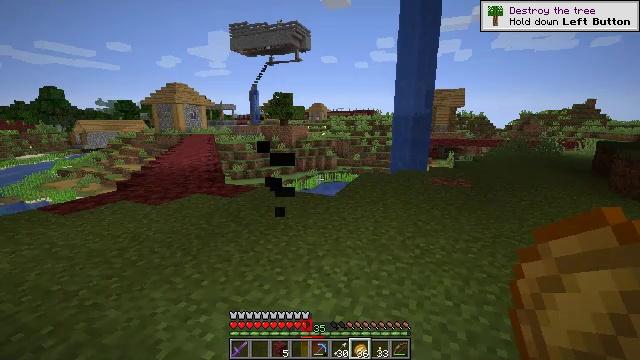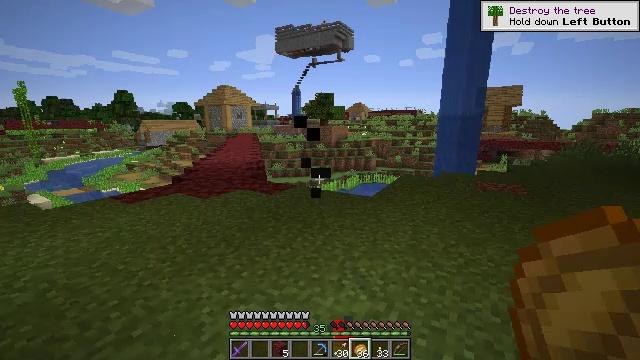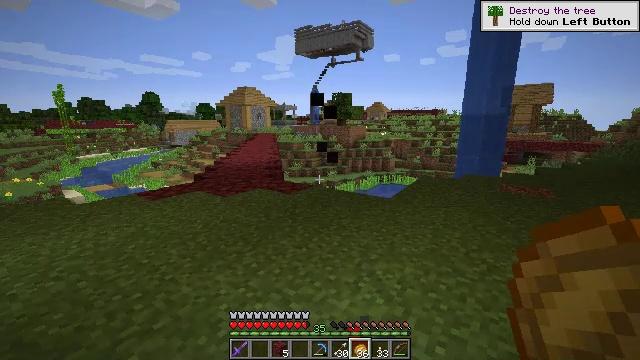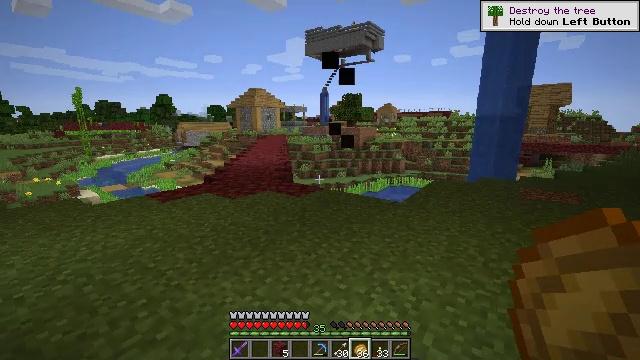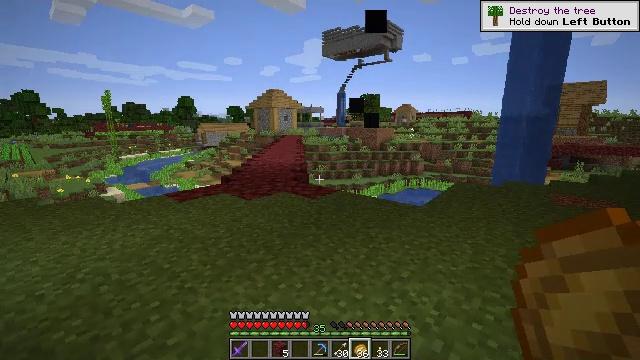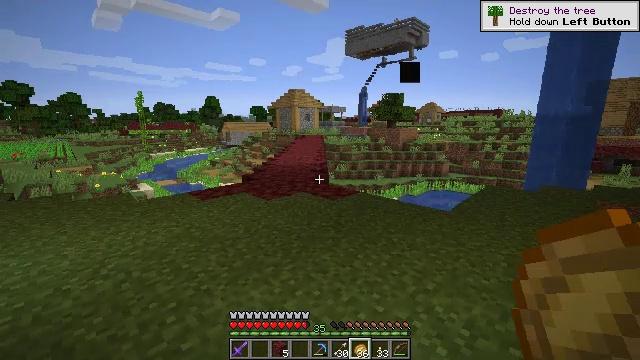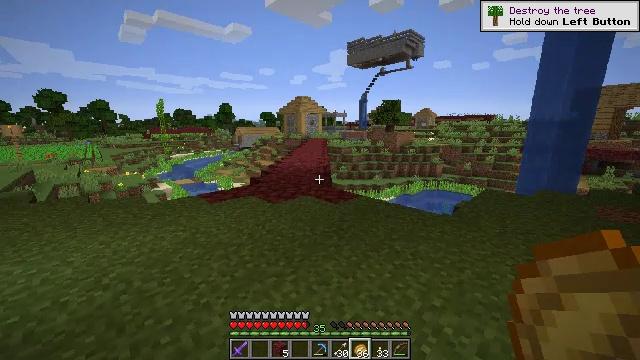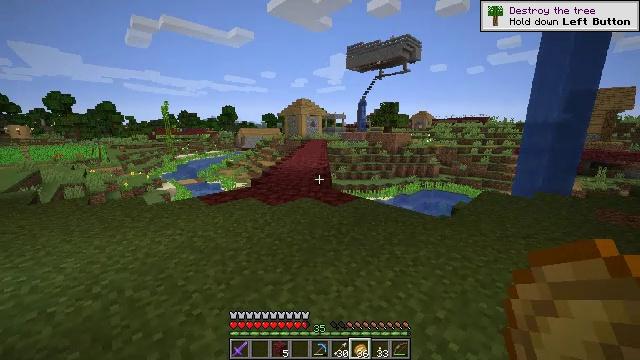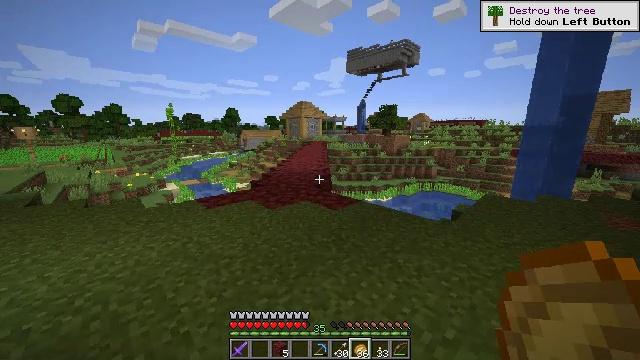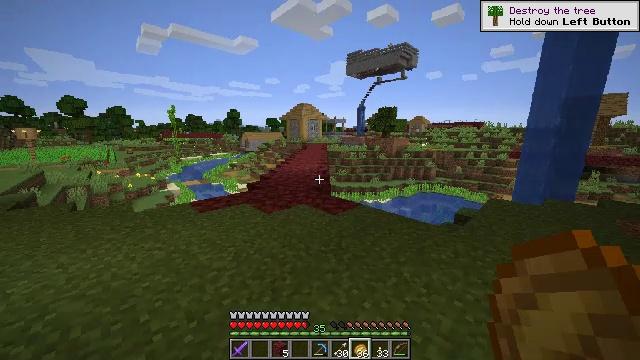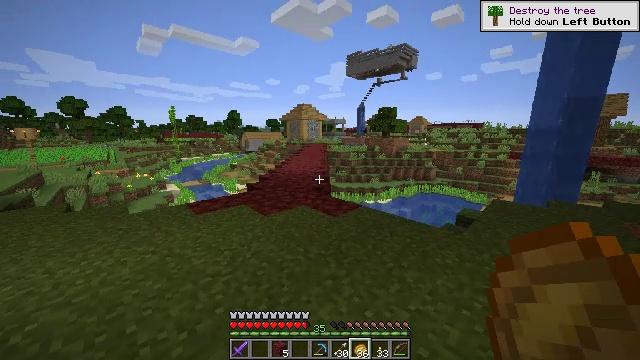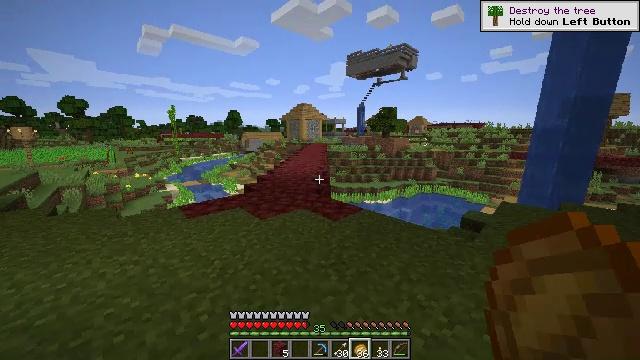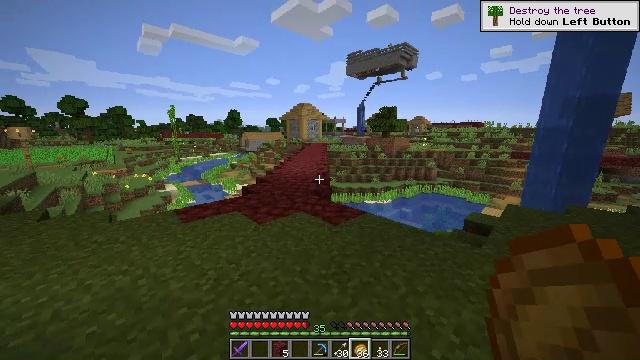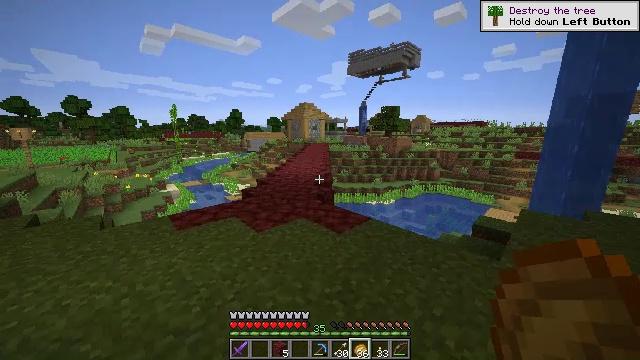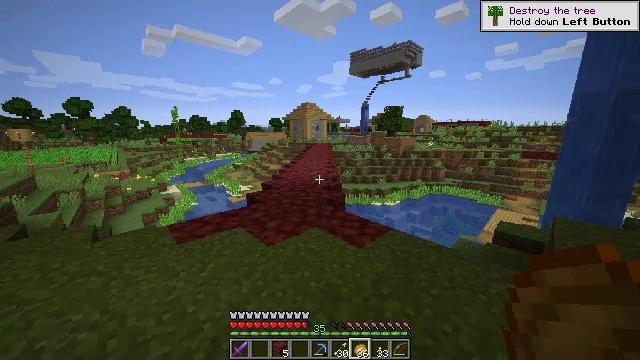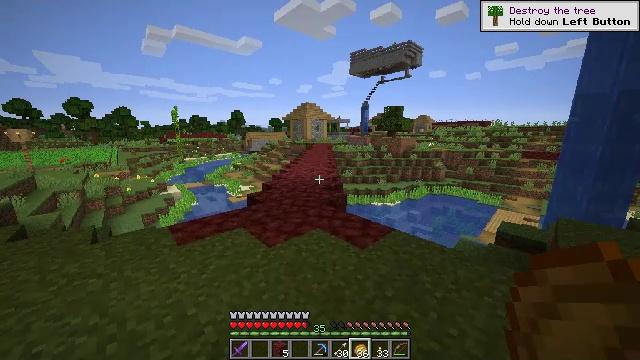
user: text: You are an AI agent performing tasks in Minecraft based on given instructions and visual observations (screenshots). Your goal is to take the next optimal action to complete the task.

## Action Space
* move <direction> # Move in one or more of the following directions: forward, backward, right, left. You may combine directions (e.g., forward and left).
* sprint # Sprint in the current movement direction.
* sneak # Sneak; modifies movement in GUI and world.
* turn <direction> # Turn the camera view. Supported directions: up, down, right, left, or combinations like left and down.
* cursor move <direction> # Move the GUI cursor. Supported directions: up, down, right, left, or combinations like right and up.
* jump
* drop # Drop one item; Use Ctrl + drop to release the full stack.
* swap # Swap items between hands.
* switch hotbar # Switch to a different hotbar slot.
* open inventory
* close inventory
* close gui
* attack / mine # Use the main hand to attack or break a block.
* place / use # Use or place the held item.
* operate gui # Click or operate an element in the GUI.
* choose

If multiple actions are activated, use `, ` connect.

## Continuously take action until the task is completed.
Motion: motion action
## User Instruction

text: Craft gold nugget in the crafting table.
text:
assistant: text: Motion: turn left
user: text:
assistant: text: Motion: move forward, turn left
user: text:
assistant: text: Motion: move forward, turn left
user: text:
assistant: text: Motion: turn left
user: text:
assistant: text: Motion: move forward, turn left
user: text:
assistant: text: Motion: move forward
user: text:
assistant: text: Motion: move forward
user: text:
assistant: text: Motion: move forward
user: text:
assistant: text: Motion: move forward
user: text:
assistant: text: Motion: move forward
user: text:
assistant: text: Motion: move forward
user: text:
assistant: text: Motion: move forward
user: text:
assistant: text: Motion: move forward and move left
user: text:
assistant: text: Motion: move forward and move left
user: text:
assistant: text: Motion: move forward and move left
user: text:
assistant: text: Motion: move forward
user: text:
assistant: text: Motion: move forward
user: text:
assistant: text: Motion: move forward and move left
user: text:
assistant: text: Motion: move forward and move left
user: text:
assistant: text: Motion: move forward and move left
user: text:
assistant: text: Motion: move forward
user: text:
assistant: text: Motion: move forward
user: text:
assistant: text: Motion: move forward
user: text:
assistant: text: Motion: move forward, jump
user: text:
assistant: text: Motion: move forward, jump
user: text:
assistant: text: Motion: move forward, jump
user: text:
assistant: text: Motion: move forward, jump
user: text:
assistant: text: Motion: move forward, jump
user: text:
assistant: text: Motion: move forward, jump
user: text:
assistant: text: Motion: move forward, jump